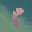
Label: 8